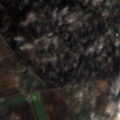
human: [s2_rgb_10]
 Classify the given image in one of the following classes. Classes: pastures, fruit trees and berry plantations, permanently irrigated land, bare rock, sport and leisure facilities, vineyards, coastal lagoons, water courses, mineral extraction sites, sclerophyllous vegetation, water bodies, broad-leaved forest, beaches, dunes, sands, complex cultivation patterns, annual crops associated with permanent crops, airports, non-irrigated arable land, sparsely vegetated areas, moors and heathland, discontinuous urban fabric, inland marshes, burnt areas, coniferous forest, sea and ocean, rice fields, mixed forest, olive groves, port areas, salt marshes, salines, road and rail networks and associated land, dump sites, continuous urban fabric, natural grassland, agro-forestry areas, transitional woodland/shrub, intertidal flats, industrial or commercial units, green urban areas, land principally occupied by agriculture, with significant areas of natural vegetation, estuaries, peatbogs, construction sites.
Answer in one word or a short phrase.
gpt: non-irrigated arable land, fruit trees and berry plantations, complex cultivation patterns, broad-leaved forest